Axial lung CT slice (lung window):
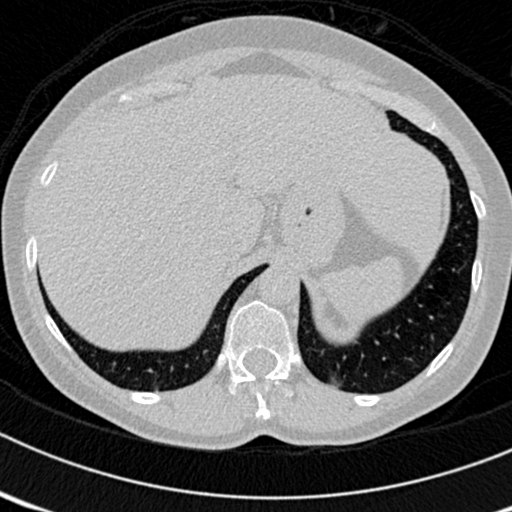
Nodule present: no